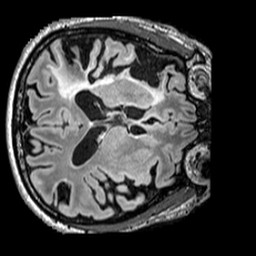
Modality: FLAIR
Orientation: axial
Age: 56
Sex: male
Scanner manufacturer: siemens
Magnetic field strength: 3 T
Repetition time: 5 s
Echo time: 0.387 s